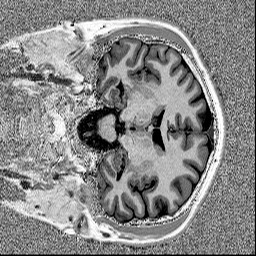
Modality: MP2RAGE
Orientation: coronal
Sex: male